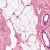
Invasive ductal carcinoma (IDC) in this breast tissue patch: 0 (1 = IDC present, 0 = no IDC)